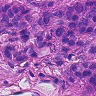
Metastatic tissue present: yes